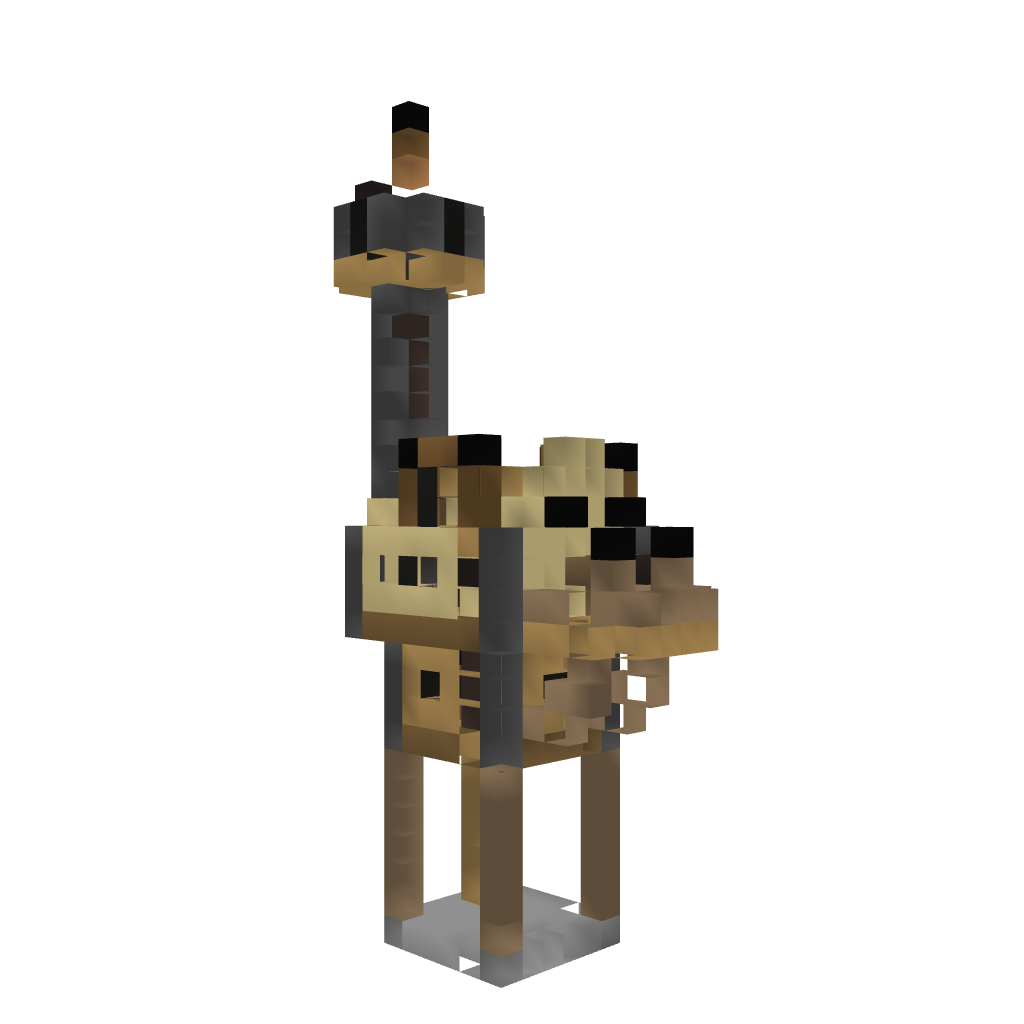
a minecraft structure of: Tall House